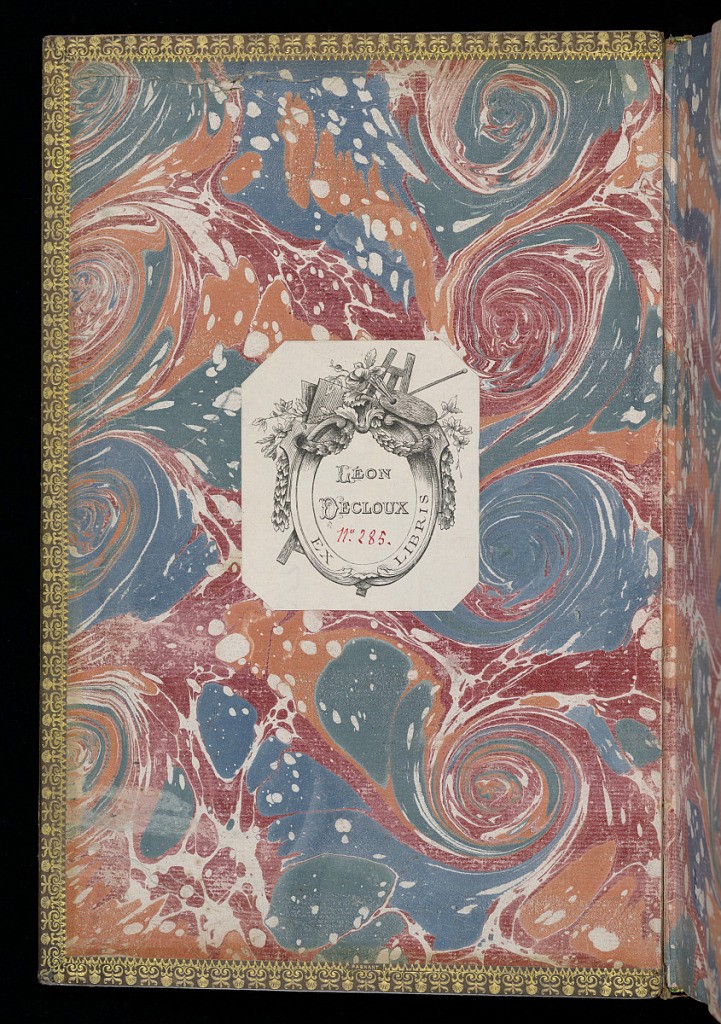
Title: Album of Designs for Architectural Details and Ornament
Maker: D. Antoine Pierretz, French, active 1647
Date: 1647-55
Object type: Album
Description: An album with four series of designs for doors, porticos, triumphal arches, chimney pieces, funerary monuments, ornamental friezes, trophies, architectural details, ecclesiastical altars, and masks (mascarons), decorated with classical motifs. Each series includes a title page. The plates are numbered. Bound in a mottled calf binding with marbled paper pastedowns and endpapers.